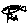
Label: fish